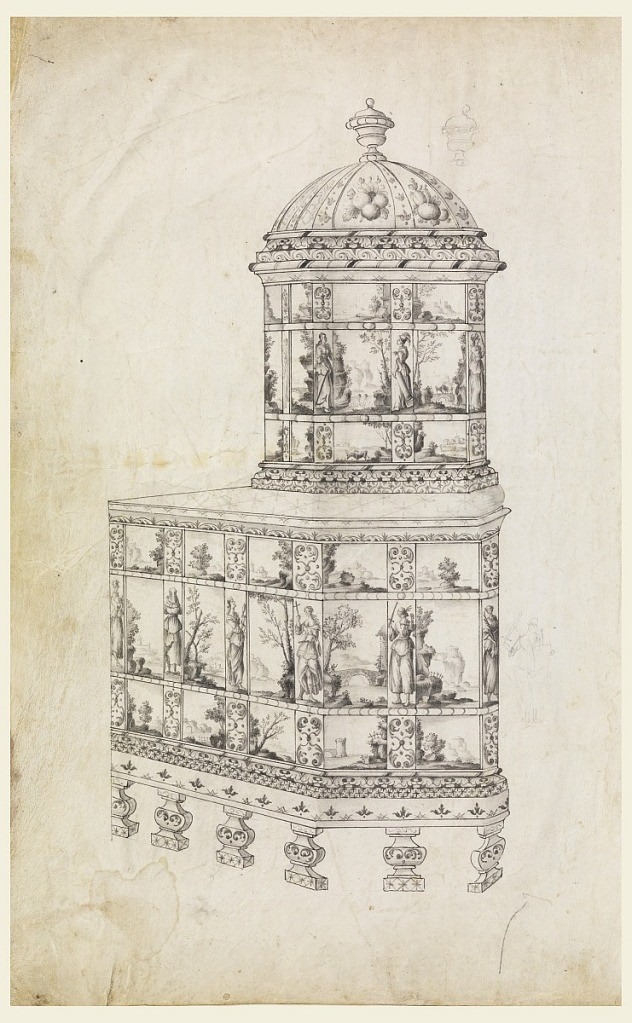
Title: Pottery Tile Stove
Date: ca. 1750
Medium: Pen and black ink, brush and wash on vellum
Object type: Drawing
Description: Stove made of porcelain tiles, lower part has three rows of tiles, top and bottom rows consist of landscapes alternating with a conventional design of acanthus scrolls, middle row, seascapes alternating with female figures representing saints or virtues.